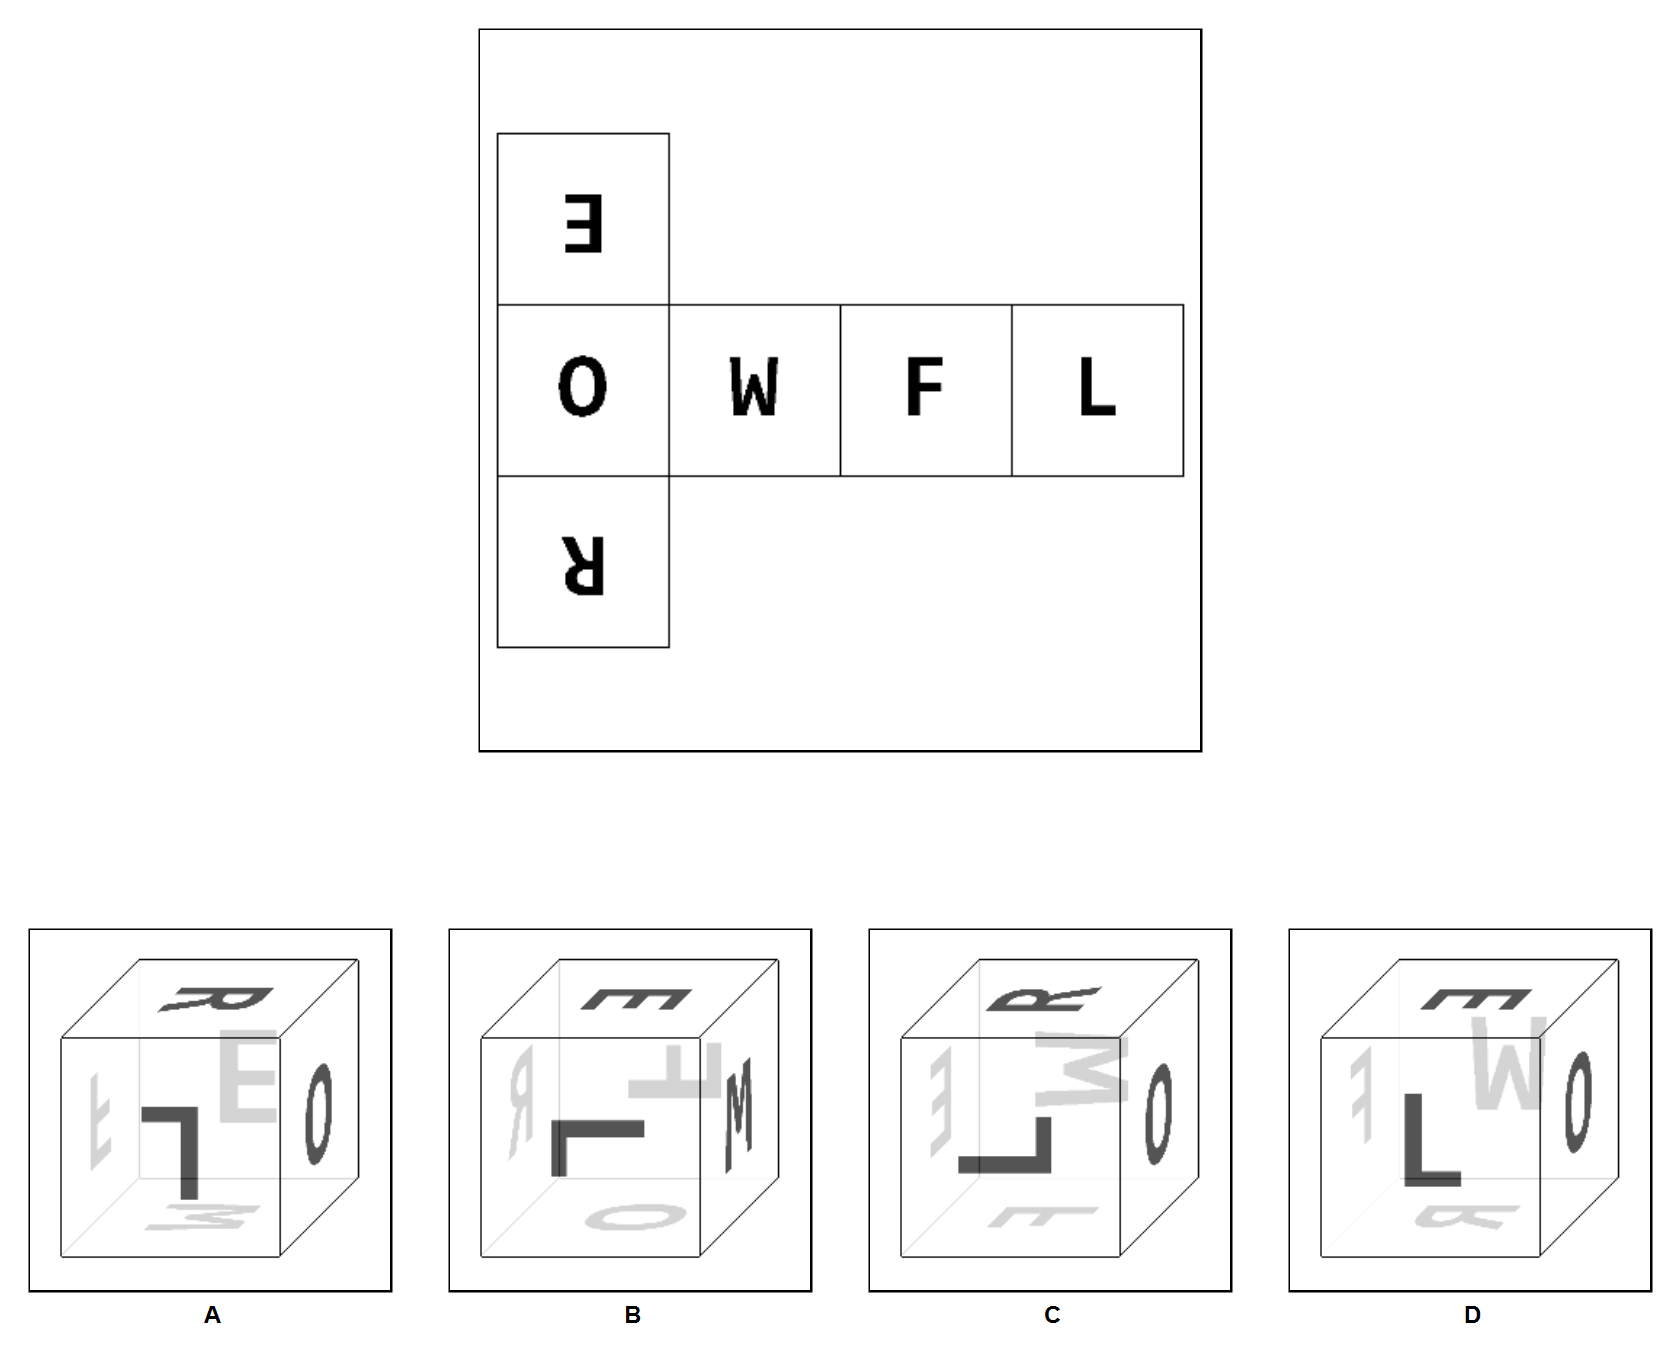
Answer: D